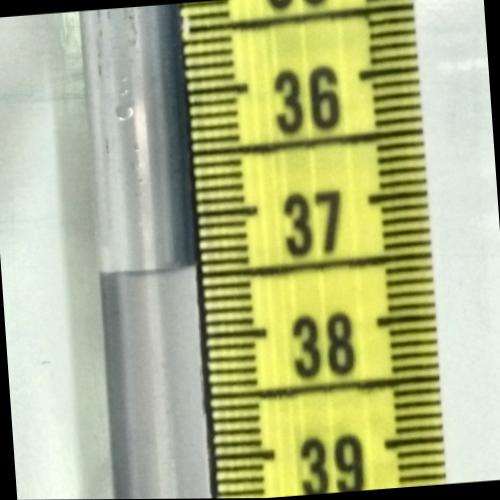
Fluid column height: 37.4 cm